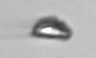
Label: detritus_transparent